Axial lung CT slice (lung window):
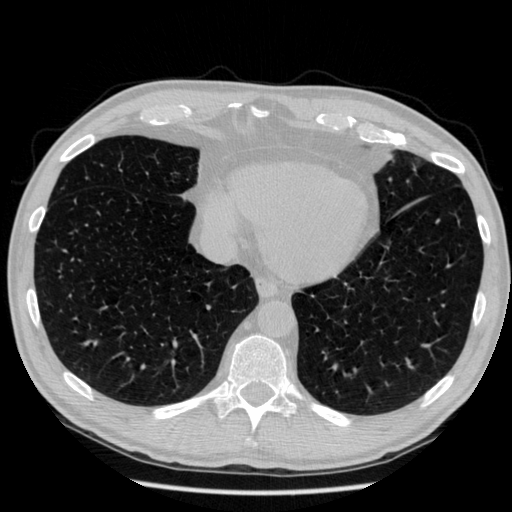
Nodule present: no